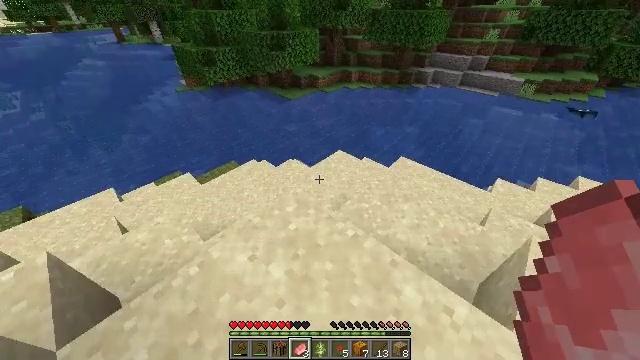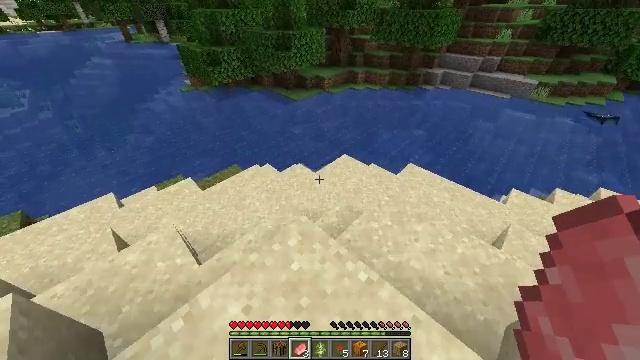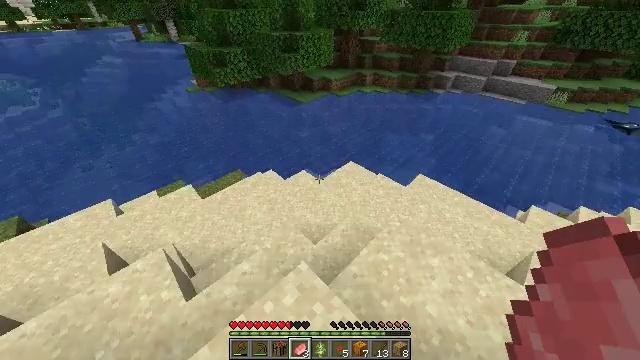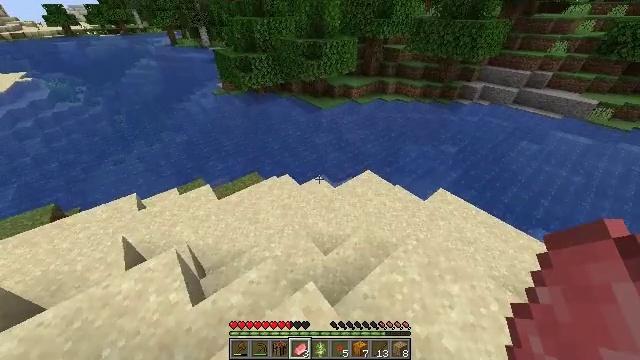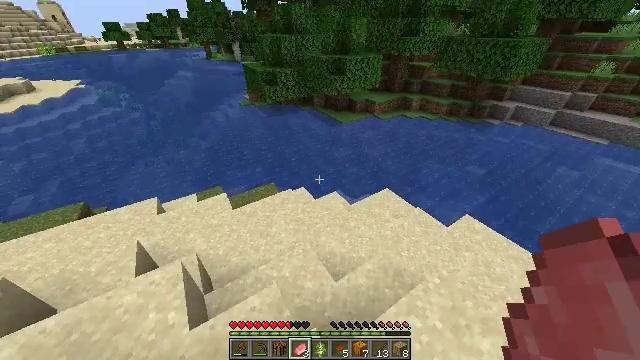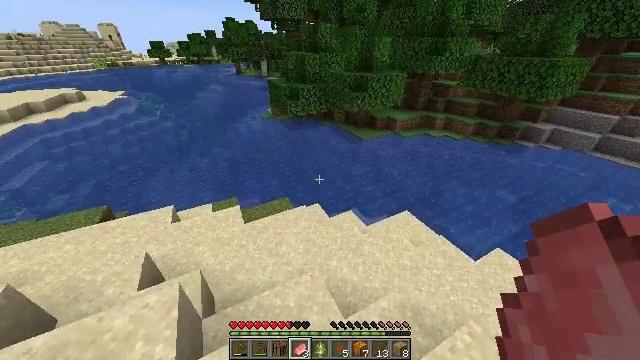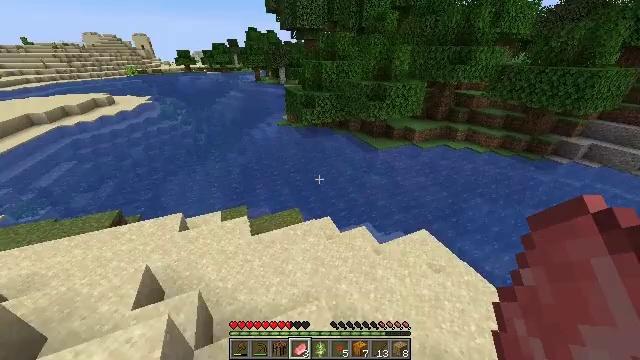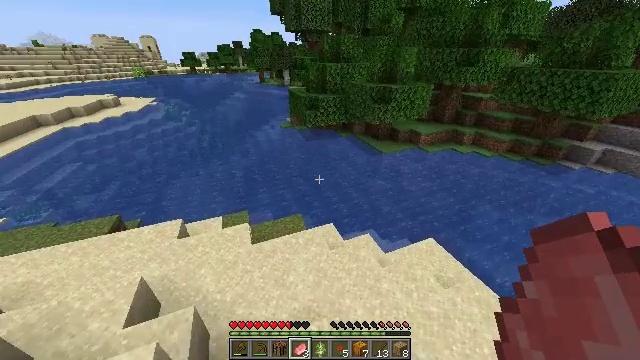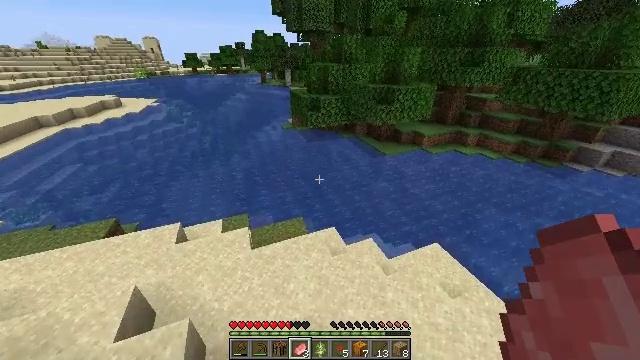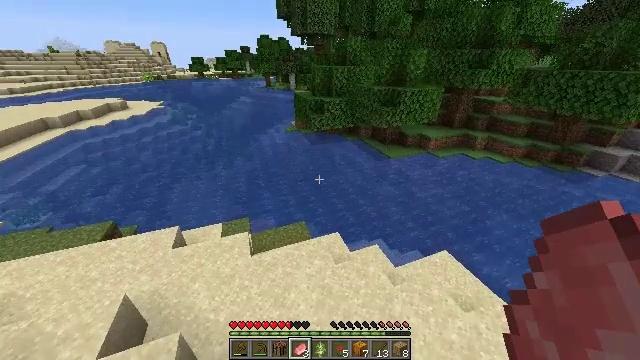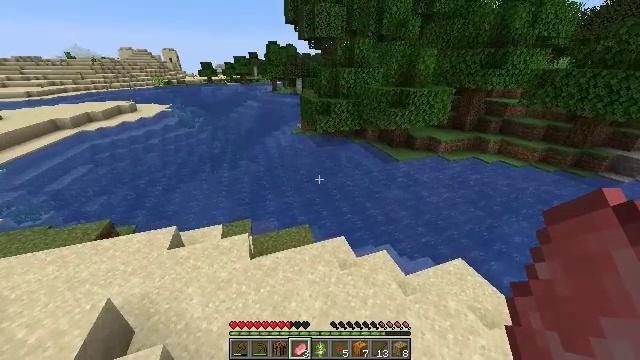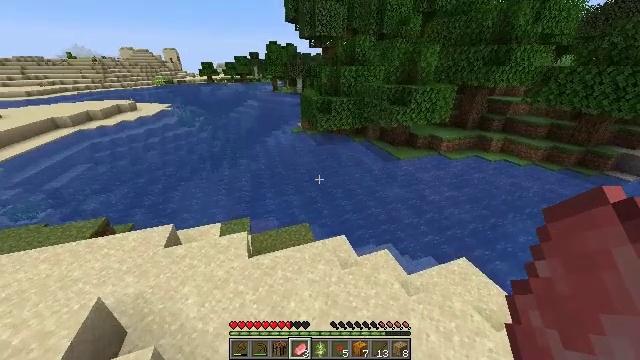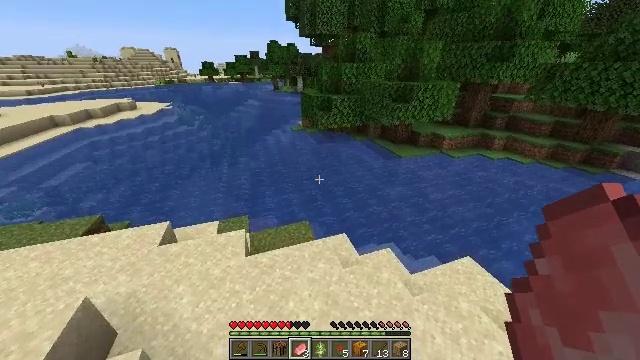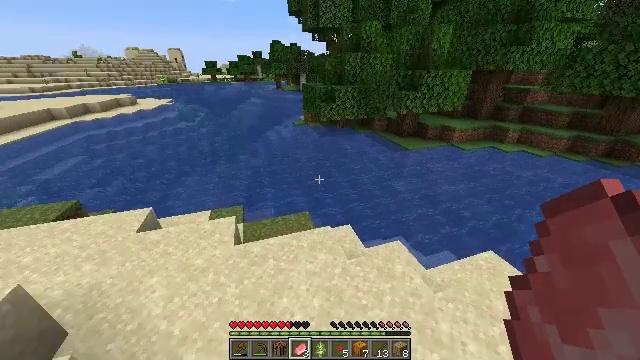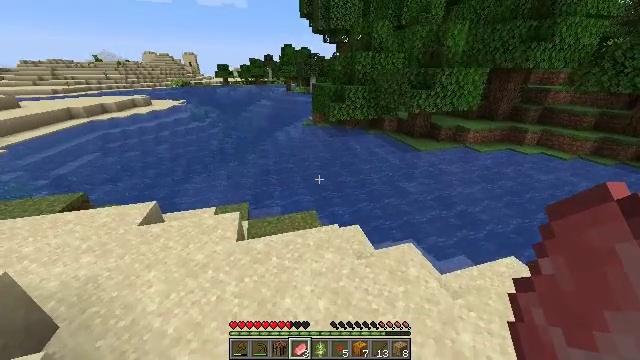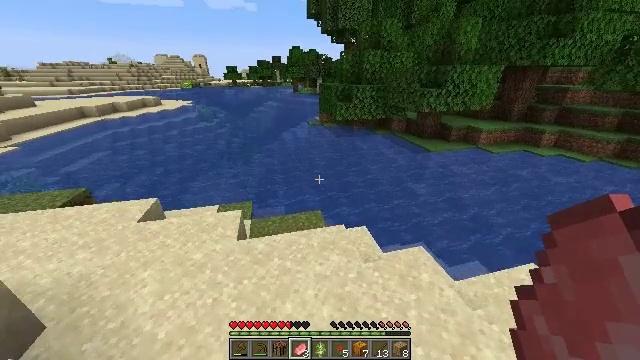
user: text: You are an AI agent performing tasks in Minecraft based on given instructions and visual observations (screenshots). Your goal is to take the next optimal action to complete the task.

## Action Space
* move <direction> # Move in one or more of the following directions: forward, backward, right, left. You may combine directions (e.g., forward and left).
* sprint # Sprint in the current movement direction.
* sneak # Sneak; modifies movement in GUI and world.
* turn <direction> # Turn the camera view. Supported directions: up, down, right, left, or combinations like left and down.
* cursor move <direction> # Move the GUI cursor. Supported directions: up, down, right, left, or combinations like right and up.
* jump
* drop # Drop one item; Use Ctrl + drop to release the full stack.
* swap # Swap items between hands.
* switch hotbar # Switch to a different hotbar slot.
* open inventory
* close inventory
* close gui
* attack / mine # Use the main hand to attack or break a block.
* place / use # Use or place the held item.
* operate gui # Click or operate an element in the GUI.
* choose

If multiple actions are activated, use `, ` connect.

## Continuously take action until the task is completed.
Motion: motion action
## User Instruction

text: Break the grass block.
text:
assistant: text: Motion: move forward, turn left
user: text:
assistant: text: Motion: move forward, turn left
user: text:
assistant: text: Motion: move forward, turn left and up
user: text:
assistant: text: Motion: move forward, turn left and up
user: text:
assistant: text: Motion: move forward, turn left and up
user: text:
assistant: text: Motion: move forward, turn left and up
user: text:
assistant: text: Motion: move forward, turn left
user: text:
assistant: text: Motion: move forward
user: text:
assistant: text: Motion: move forward, turn left
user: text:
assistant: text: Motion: move forward, turn left and up
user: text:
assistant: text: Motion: move forward
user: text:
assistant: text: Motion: move forward
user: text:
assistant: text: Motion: move forward
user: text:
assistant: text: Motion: move forward, turn left
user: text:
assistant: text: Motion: move forward, turn left
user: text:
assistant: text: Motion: move forward, turn left
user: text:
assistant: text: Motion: move forward, turn left and up
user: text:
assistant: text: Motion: move forward, turn left
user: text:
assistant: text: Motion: move forward
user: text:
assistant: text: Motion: move forward
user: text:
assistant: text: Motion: move forward
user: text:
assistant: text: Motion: move forward
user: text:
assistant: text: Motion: move forward
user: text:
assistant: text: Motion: move forward
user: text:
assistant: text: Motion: move forward
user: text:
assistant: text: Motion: move forward
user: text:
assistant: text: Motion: move forward
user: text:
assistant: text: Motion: move forward
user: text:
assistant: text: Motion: move forward
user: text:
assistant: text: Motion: move forward